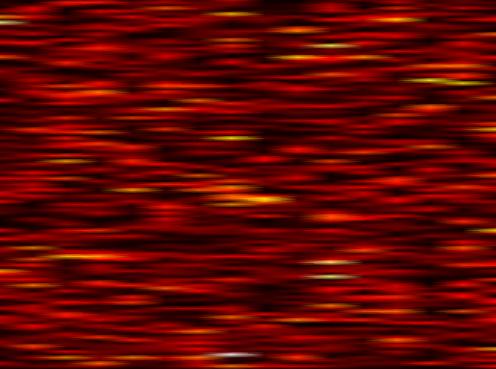
Label: UFMC